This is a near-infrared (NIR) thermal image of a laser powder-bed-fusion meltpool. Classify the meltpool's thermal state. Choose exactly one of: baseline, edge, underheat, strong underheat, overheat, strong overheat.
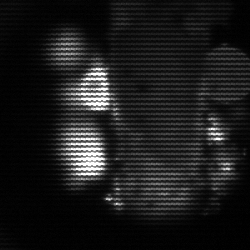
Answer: strong underheat